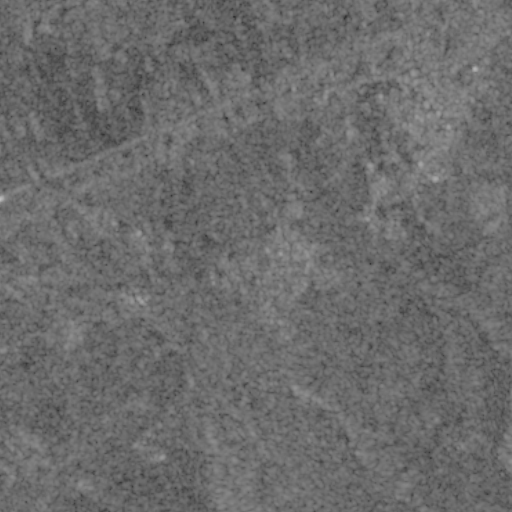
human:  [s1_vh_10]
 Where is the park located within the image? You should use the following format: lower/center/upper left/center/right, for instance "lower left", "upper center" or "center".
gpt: The park is located in the upper right of the image.
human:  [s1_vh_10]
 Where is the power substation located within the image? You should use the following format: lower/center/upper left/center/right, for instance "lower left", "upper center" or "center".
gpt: The power substation is located in the upper right of the image.
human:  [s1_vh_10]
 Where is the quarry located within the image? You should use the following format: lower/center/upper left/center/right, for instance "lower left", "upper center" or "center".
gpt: There is no quarry in the image.

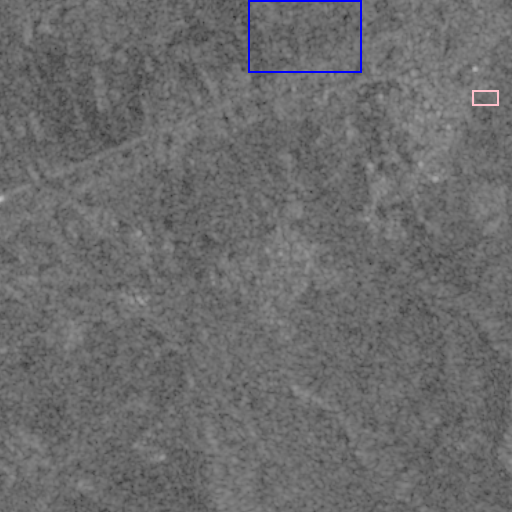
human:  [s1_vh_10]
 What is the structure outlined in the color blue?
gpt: The structure outlined in blue is a crop field.
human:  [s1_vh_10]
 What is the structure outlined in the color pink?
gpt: The structure outlined in pink is a park.
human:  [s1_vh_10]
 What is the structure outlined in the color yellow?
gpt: There is no yellow outline.